Question: How do I get rid of the alternating light gray and white horizontal separator strips in the background?

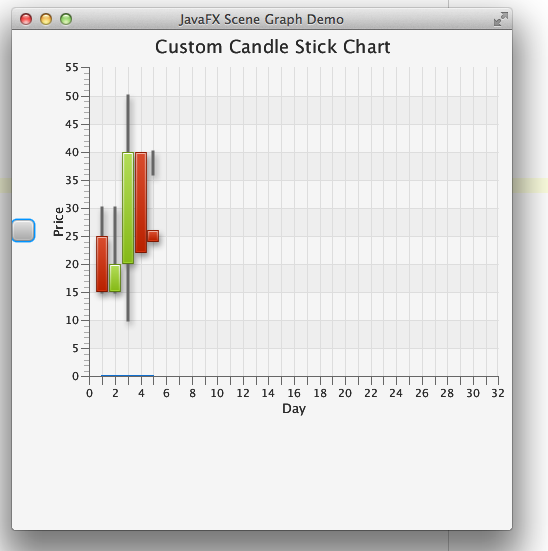
Answer: See the <URL>, explicitly "Example 8-6 Setting a Transparent Background for the Chart Plot".
'''
.chart-plot-background {
-fx-background-color: transparent;
}
.chart-alternative-row-fill {
-fx-fill: transparent;
-fx-stroke: transparent;
-fx-stroke-width: 0;
}
'''
Also:
> You can make the alternative rows invisible by applying the setAlternativeRowFillVisible(false) method to the chart in the JavaFX application.